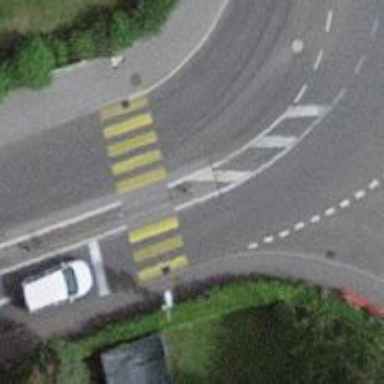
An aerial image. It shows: Marked zebra crossing with pedestrian island.